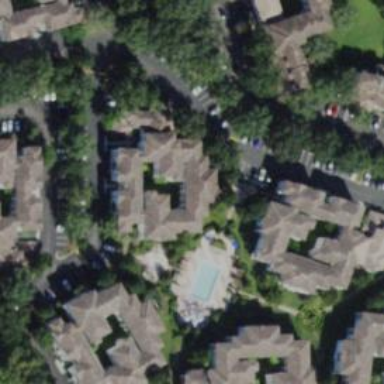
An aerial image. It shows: Parking space.